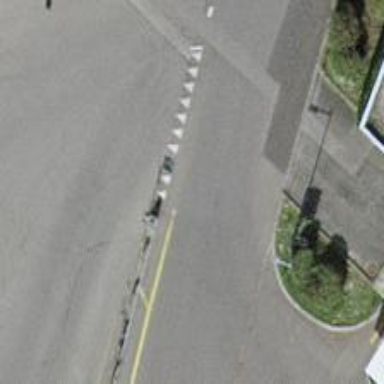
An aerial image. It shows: Bus stop with designated stop position for public transport.